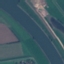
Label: River